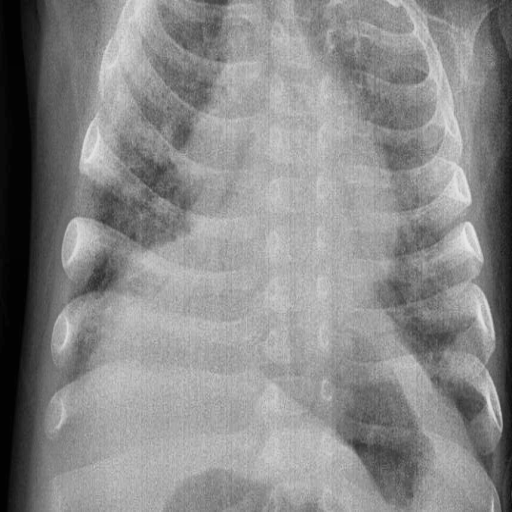
Finding: PNEUMONIA